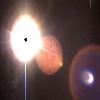
Label: sunburn